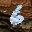
Label: 6